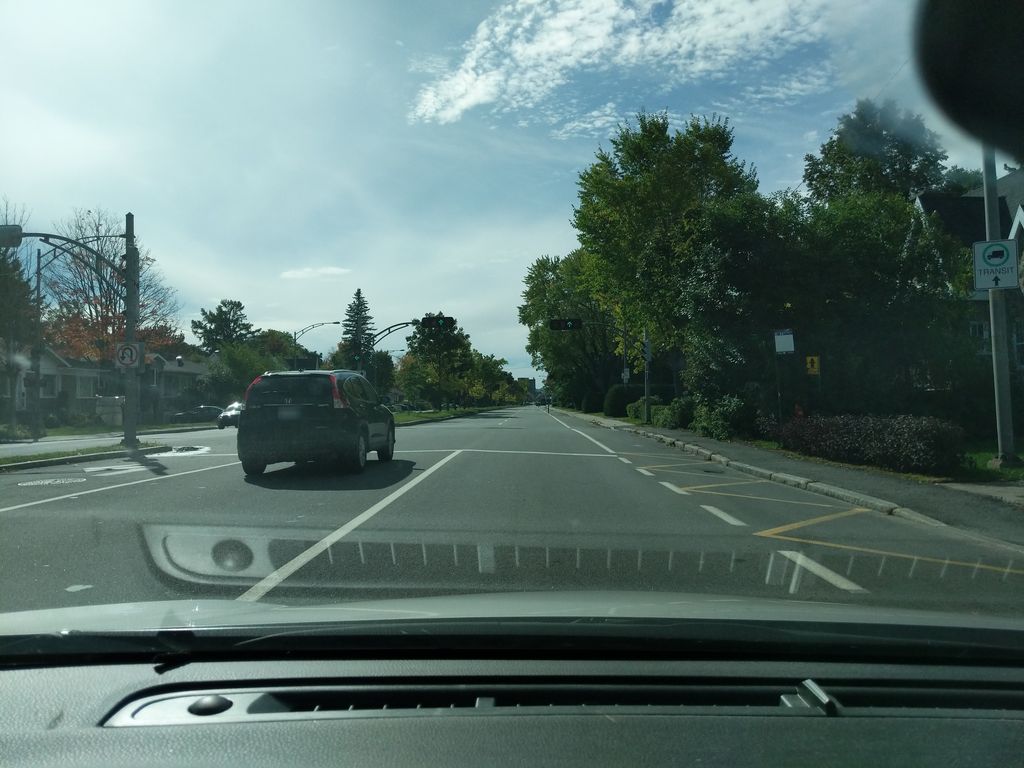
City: quebec_city